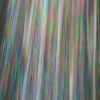
Label: sunburn